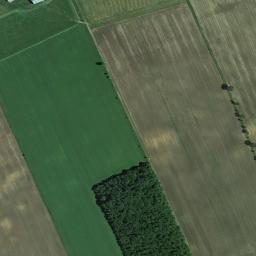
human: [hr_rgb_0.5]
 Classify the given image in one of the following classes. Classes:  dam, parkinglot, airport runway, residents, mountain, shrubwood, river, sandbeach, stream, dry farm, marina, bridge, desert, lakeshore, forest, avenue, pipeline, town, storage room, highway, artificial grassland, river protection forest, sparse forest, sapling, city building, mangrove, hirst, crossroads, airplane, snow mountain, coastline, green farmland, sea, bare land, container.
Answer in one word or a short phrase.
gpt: green farmland